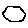
Label: hexagon